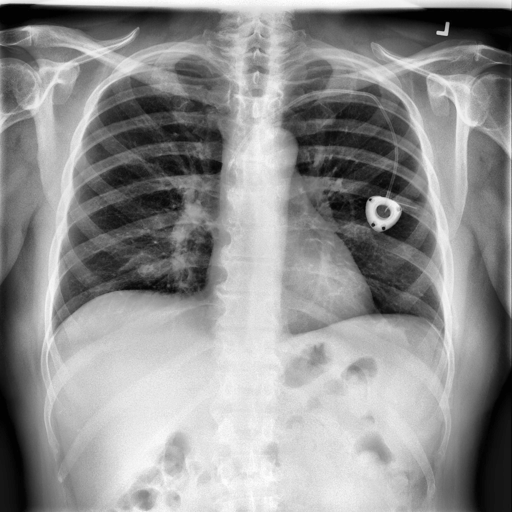
Finding: NORMAL